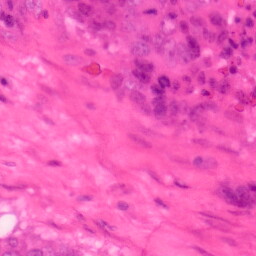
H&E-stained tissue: Colon